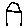
Label: house